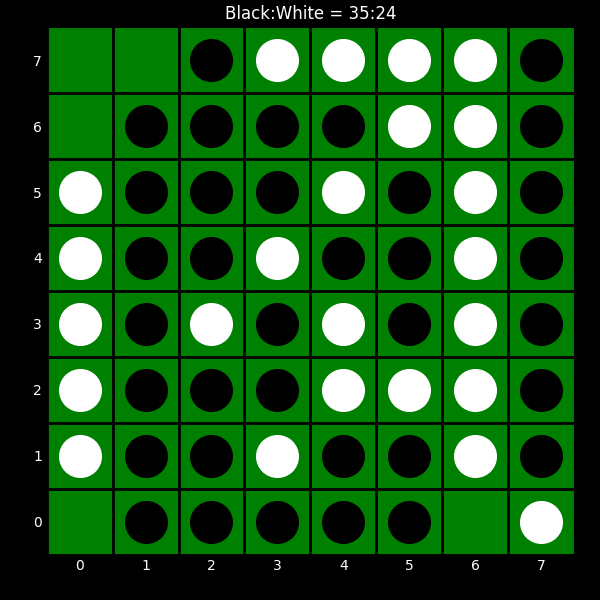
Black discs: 35
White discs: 24